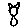
Label: cat